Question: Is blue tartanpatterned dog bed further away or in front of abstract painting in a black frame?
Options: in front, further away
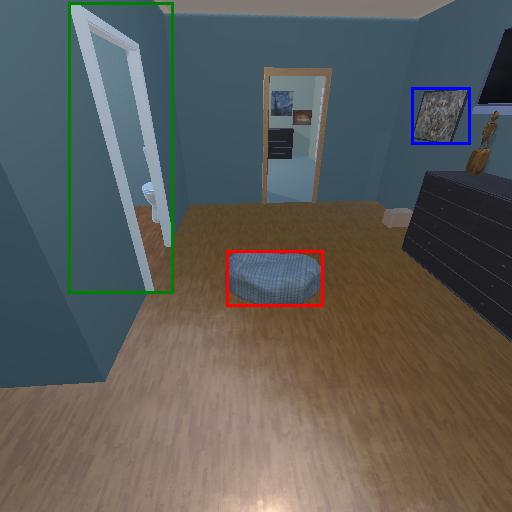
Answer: in front